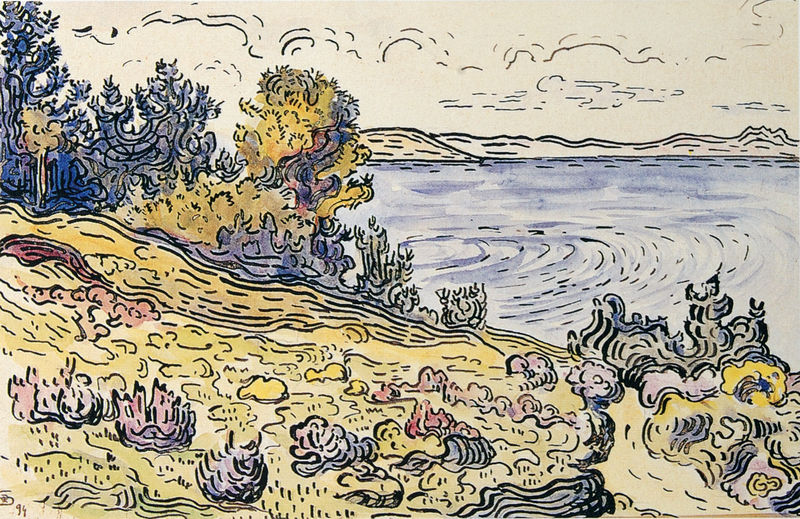
Titel: Saint-Tropez. Le sentier côtier, Saint-Tropez. Der Küstenweg
Künstler: Paul Signac
Institution: (Privatsammlung)
Schlagwörter: baum, berg, blau, blätter, feder, felsen, gemälde, himmel, laub, meer, wasser, weiß, wolken, aquarell, bäume, gelb, grün, landschaft, ocker, sand, see, ufer, äste, bewegung, blumen, braun, bunt, geschwungen, hell, hintergrund, hut, licht, orange, pastell, schwarz, skizze, zeichnung, gras, rose, rot, weg, wiese, wolke, beige, expressionismus, stein, steine, bild, signatur, öl, gräser, horizont, hügel, natur, weite, zweige, busch, büsche, gebüsch, gewässer, sträucher, pflanzen, rosa, wald, bewegt, farbig, holzschnitt, küste, strand, welle, wellen, papier, ruhe, abhang, abstrakt, berge, düne, dünen, gebirge, hang, modern, grafik, graphik, lila, violett, vegetation, wasserfarbe, linien, herbst, van gogh, böschung, menschenleer, striche, bucht, tusche, buch, gogh, ringe, expressionistisch, linear, druck, konturen, kreise, asiatisch, koloriert, unrisse, liniar, organisch, erdoberfläche, fisch, seurat, signac, muschel, gestrüpp, paysage, wellenform, lavierung, gewellt, vincent, schwimmer, coloriert, kringel, pflanzem, ruhr, berghügel, meerufer, scharze umrisse, strandgut, kakten, meehr, 94, bhucht, kreisförmige wellen, natpr